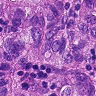
Metastatic tissue present: yes